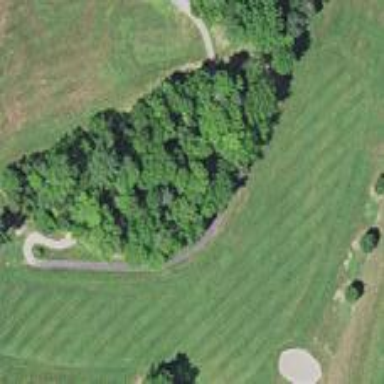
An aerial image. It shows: Golf fairway surrounded by grass.